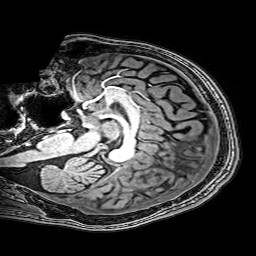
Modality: T1w
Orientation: sagittal
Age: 22
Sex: male
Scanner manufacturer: philips
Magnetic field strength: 3 T
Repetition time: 0.009 s
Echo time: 0.00351 s